Question: I am trying to figure out how to label the boxplots that appear after I use the 'svyboxplot' library for R.
I have tried the following:
'''
svyboxplot(~ALCANYNO~factor(REGION), design=ihisDesign3, xlab='Region', ylab='Frequency', ylim=c(0,10), colnames=c("Northeast", "Midwest", "South", "West"));
'''

SOLUTION: Add the following to factor:
'''
labels = c('Northeast', 'Midwest', 'South', 'West')
'''
This changes the example above to the following:
'''
svyboxplot(~ALCANYNO~factor(REGION,
labels=c('Northeast', 'Midwest', 'South', 'West')),
design=ihisDesign3, xlab='Region', ylab='Frequency',
ylim =c (0, 10))
'''
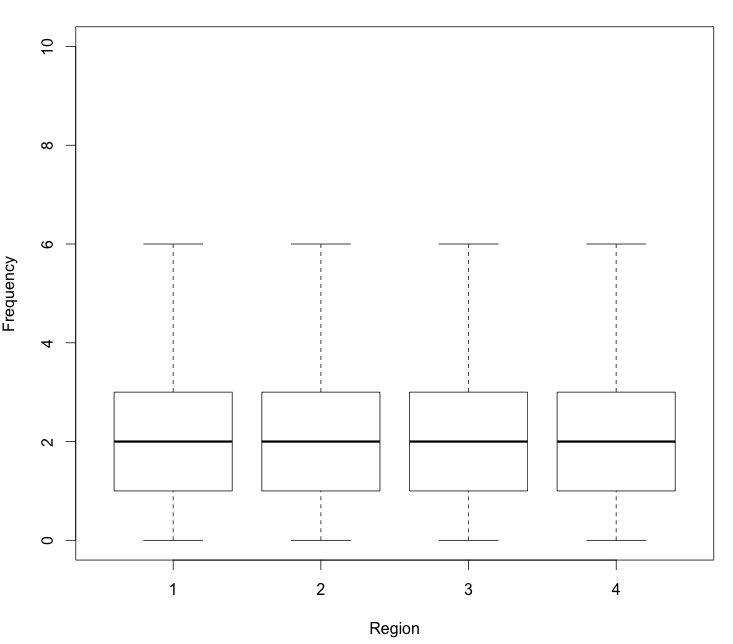
Answer: I am Creating a dataset to explain:
'''
options(width = 120)
library (survey)
library (KernSmooth)
xd1<-
"xsmoke age_p psu stratum wt8
13601 3 22 2 20 <PHONE>
32966 3 38 2 45 <PHONE>
63493 1 32 1 87 <PHONE>
238175 3 46 1 338 <PHONE>
174162 3 40 1 240 <PHONE>
220206 3 33 2 <PHONE>.1688
118133 3 68 1 159 <PHONE>
142859 2 23 1 <PHONE>.9475
115253 2 35 2 155 <PHONE>
61675 3 31 1 85 <PHONE>
189813 3 37 1 263 <PHONE>
226274 1 47 2 318 <PHONE>
41969 3 71 2 58 <PHONE>
167667 3 40 2 <PHONE>.4637
225103 3 37 2 316 <PHONE>
49894 3 70 2 68 <PHONE>
98075 3 46 2 <PHONE>.7225
180771 3 50 1 250 <PHONE>
137057 3 42 1 186 <PHONE>
77705 2 23 1 <PHONE>.2450
89106 3 48 1 118 <PHONE>
208178 3 50 1 290 <PHONE>
100403 3 52 2 <PHONE>.8200
221571 1 27 2 310 <PHONE>
10823 2 72 1 16 <PHONE>
108431 3 71 2 145 <PHONE>
68708 1 46 1 94 <PHONE>
23874 3 23 2 33 <PHONE>
150634 3 19 2 206 <PHONE>
231232 3 42 2 <PHONE>.4113
184654 2 42 2 <PHONE>.2375
215312 3 57 1 300 <PHONE>
40713 2 57 2 56 2042.2762
130309 3 23 1 177 <PHONE>
25515 2 55 1 35 2719.7525
235612 2 83 2 333 <PHONE>
13755 2 36 2 20 <PHONE>
2441 3 33 1 4 <PHONE>
157327 3 77 1 <PHONE>.6600
66502 3 20 2 91 <PHONE>
230778 1 55 2 <PHONE>.3025
74805 3 54 1 <PHONE>.5150
166556 1 50 1 <PHONE>.9450
91914 1 68 1 121 <PHONE>
89651 3 59 2 118 <PHONE>
149329 3 44 2 <PHONE>.7725
212700 2 59 2 <PHONE>.1163
454 1 79 1 1 <PHONE>
125639 1 27 1 170 <PHONE>
55442 3 47 1 76 <PHONE>
145132 3 77 1 <PHONE>.2287
123069 3 24 1 167 <PHONE>
188301 1 55 2 260 <PHONE>
852 2 66 2 1 <PHONE>
3582 3 81 1 6 <PHONE>
235423 1 44 2 333 <PHONE>
42175 2 40 1 59 <PHONE>
57033 3 43 1 78 <PHONE>
177273 2 85 1 244 <PHONE>
218558 3 40 2 <PHONE>.2700
27784 2 45 1 39 <PHONE>
81823 3 43 1 110 <PHONE>
76344 3 26 1 <PHONE>.6012
114916 3 56 2 154 <PHONE>
35563 3 78 1 49 <PHONE>
192279 3 30 2 267 <PHONE>
61315 1 48 2 84 <PHONE>
219903 3 43 1 308 <PHONE>
42612 3 25 1 60 <PHONE>
178488 3 33 2 246 <PHONE>
9031 1 27 2 14 <PHONE>
145092 2 64 1 197 <PHONE>
71885 3 53 2 97 <PHONE>
38137 2 75 1 53 <PHONE>
140149 1 21 1 <PHONE>.9350
162052 3 25 1 223 <PHONE>
89527 2 39 2 118 <PHONE>
59650 3 26 2 82 <PHONE>
24709 2 84 1 34 <PHONE>
18933 3 85 1 27 <PHONE>
24904 3 35 2 34 <PHONE>
213668 3 39 1 <PHONE>.1925
110509 3 30 1 149 <PHONE>
72462 3 63 1 98 <PHONE>
152596 3 19 1 <PHONE>.2188
17014 4 62 1 24 <PHONE>
33467 2 50 1 46 <PHONE>
5241 3 33 1 9 <PHONE>
215094 3 23 1 300 <PHONE>
88885 1 21 1 <PHONE>.2613
204868 2 60 2 285 <PHONE>
157415 2 31 2 <PHONE>.5750
71081 2 44 2 96 <PHONE>
25420 3 38 1 35 <PHONE>
144226 1 27 1 <PHONE>.3112
47888 3 46 2 66 <PHONE>
216179 3 29 2 <PHONE>.6463
29172 3 68 1 41 <PHONE>
168786 1 47 1 232 <PHONE>
94035 2 23 2 124 <PHONE>
170542 1 25 2 234 <PHONE>
160331 2 33 2 220 <PHONE>
124163 3 80 2 167 <PHONE>
71442 2 37 1 97 <PHONE>
80191 2 74 2 107 <PHONE>
199309 3 29 2 277 <PHONE>
91293 3 35 2 120 <PHONE>
219524 2 68 1 307 <PHONE>
119336 3 85 2 160 <PHONE>
31814 3 68 1 44 <PHONE>
54920 1 28 2 75 <PHONE>
161034 3 29 2 221 <PHONE>
177037 1 50 1 244 <PHONE>
119963 1 54 1 162 <PHONE>
107972 2 58 1 145 <PHONE>
22932 3 60 1 32 <PHONE>
54197 3 23 2 74 <PHONE>
209598 3 23 1 <PHONE>.2950
213604 1 74 2 297 <PHONE>
146480 3 27 1 200 <PHONE>
162463 3 55 2 <PHONE>.0925
215534 3 33 2 300 <PHONE>
100703 1 53 1 134 <PHONE>
162588 3 27 1 224 <PHONE>
222676 1 35 1 312 <PHONE>
220052 3 84 1 <PHONE>.4738
131382 3 36 1 178 <PHONE>
102117 3 28 1 137 <PHONE>
70362 3 52 2 95 <PHONE>
188757 3 22 2 261 <PHONE>
215878 2 37 1 301 <PHONE>
45820 3 18 2 64 2019.4137
84860 3 47 1 113 <PHONE>
110581 3 37 1 149 <PHONE>
207650 3 51 2 289 <PHONE>
40723 3 59 2 56 <PHONE>
169663 3 19 2 233 <PHONE>
191955 1 36 1 267 <PHONE>
213816 3 18 2 <PHONE>.3513
120967 3 48 2 <PHONE>.3238
209430 2 42 2 <PHONE>.0225
21235 3 21 1 30 <PHONE>
131326 3 29 1 178 <PHONE>
19667 1 57 1 28 <PHONE>
74743 2 48 1 <PHONE>.8763
178672 3 66 2 246 <PHONE>
100174 3 24 2 <PHONE>.6275
69046 3 24 2 94 <PHONE>
79960 1 41 2 107 <PHONE>
108591 2 42 1 146 <PHONE>
235635 3 24 1 <PHONE>.9437
187426 2 54 2 259 <PHONE>
28728 3 39 2 40 <PHONE>
205348 3 32 2 <PHONE>.9913
218812 3 30 1 306 <PHONE>
168389 3 48 2 231 <PHONE>
145479 1 21 1 198 <PHONE>
105170 2 40 1 <PHONE>.7862
155753 2 78 2 <PHONE>.0025
169399 3 28 1 <PHONE>.1363
55664 1 63 1 76 <PHONE>
74024 2 51 1 100 <PHONE>
85558 1 25 1 114 <PHONE>
142684 3 54 2 <PHONE>.3212
198792 1 22 1 <PHONE>.3325
82603 3 70 2 110 <PHONE>
171036 2 50 2 <PHONE>.9725
1616 1 42 2 2 <PHONE>
57042 3 45 1 78 <PHONE>
45100 2 38 2 63 <PHONE>
134828 2 28 1 183 <PHONE>
91167 3 26 2 120 <PHONE>
170605 3 40 2 234 <PHONE>
175869 3 77 1 242 <PHONE>
81594 2 82 2 109 <PHONE>
37426 1 20 2 52 <PHONE>
113799 3 85 1 153 <PHONE>
24721 3 18 2 34 2912.7575
26297 3 45 2 36 <PHONE>
57074 1 51 1 78 <PHONE>
185000 3 34 1 256 <PHONE>
94196 3 44 2 <PHONE>.1087
80656 3 45 2 <PHONE>.9713
14849 1 46 1 22 <PHONE>
145730 2 73 1 198 <PHONE>
56633 3 34 2 77 <PHONE>
273 2 54 1 1 <PHONE>
60567 1 40 2 83 <PHONE>
47788 1 38 2 66 <PHONE>
76943 2 53 2 103 <PHONE>
165014 3 34 1 227 <PHONE>
188444 3 22 1 261 <PHONE>
29043 1 35 1 41 <PHONE>
165578 3 25 1 228 <PHONE>
50702 3 43 2 69 <PHONE>
197621 3 39 2 <PHONE>.1163
26267 3 41 2 36 <PHONE>
29565 1 60 2 41 <PHONE>
20060 3 36 2 28 <PHONE>
119780 2 20 1 162 <PHONE>"
tor <- read.table(textConnection(xd1), header=TRUE, as.is=TRUE)
# Grouping variable "xsmoke" must be a factor
tor$xsmoke <- factor(tor$xsmoke,levels=c (1,2,3),
labels=c('Current SMK','Former SMK', 'Never Smk'), ordered=TRUE)
is.factor(tor$xsmoke)
# object with survey design variables and data
nhis <- svydesign (id=~psu,strat=~stratum, weights=~wt8, data=tor, nest=TRUE)
MyBreaks <- c(18, 25, 35, 45, 55, 65, 75, 85)
svyboxplot (age_p~xsmoke,
subset (nhis, age_p>=0),
col=c("red", "yellow", "green"), medcol="blue",
varwidth=TRUE, all.outliers=TRUE,
ylab="Age at Interview",
xlab=" "
)
'''
The Factor variable 'xsmoke' is coded as 'tor$xsmoke <- factor(tor$xsmoke,levels=c (1,2,3), labels=c('Current SMK','Former SMK', 'Never Smk'), ordered=TRUE)' which should be useful

__________________________________________'enter code here'